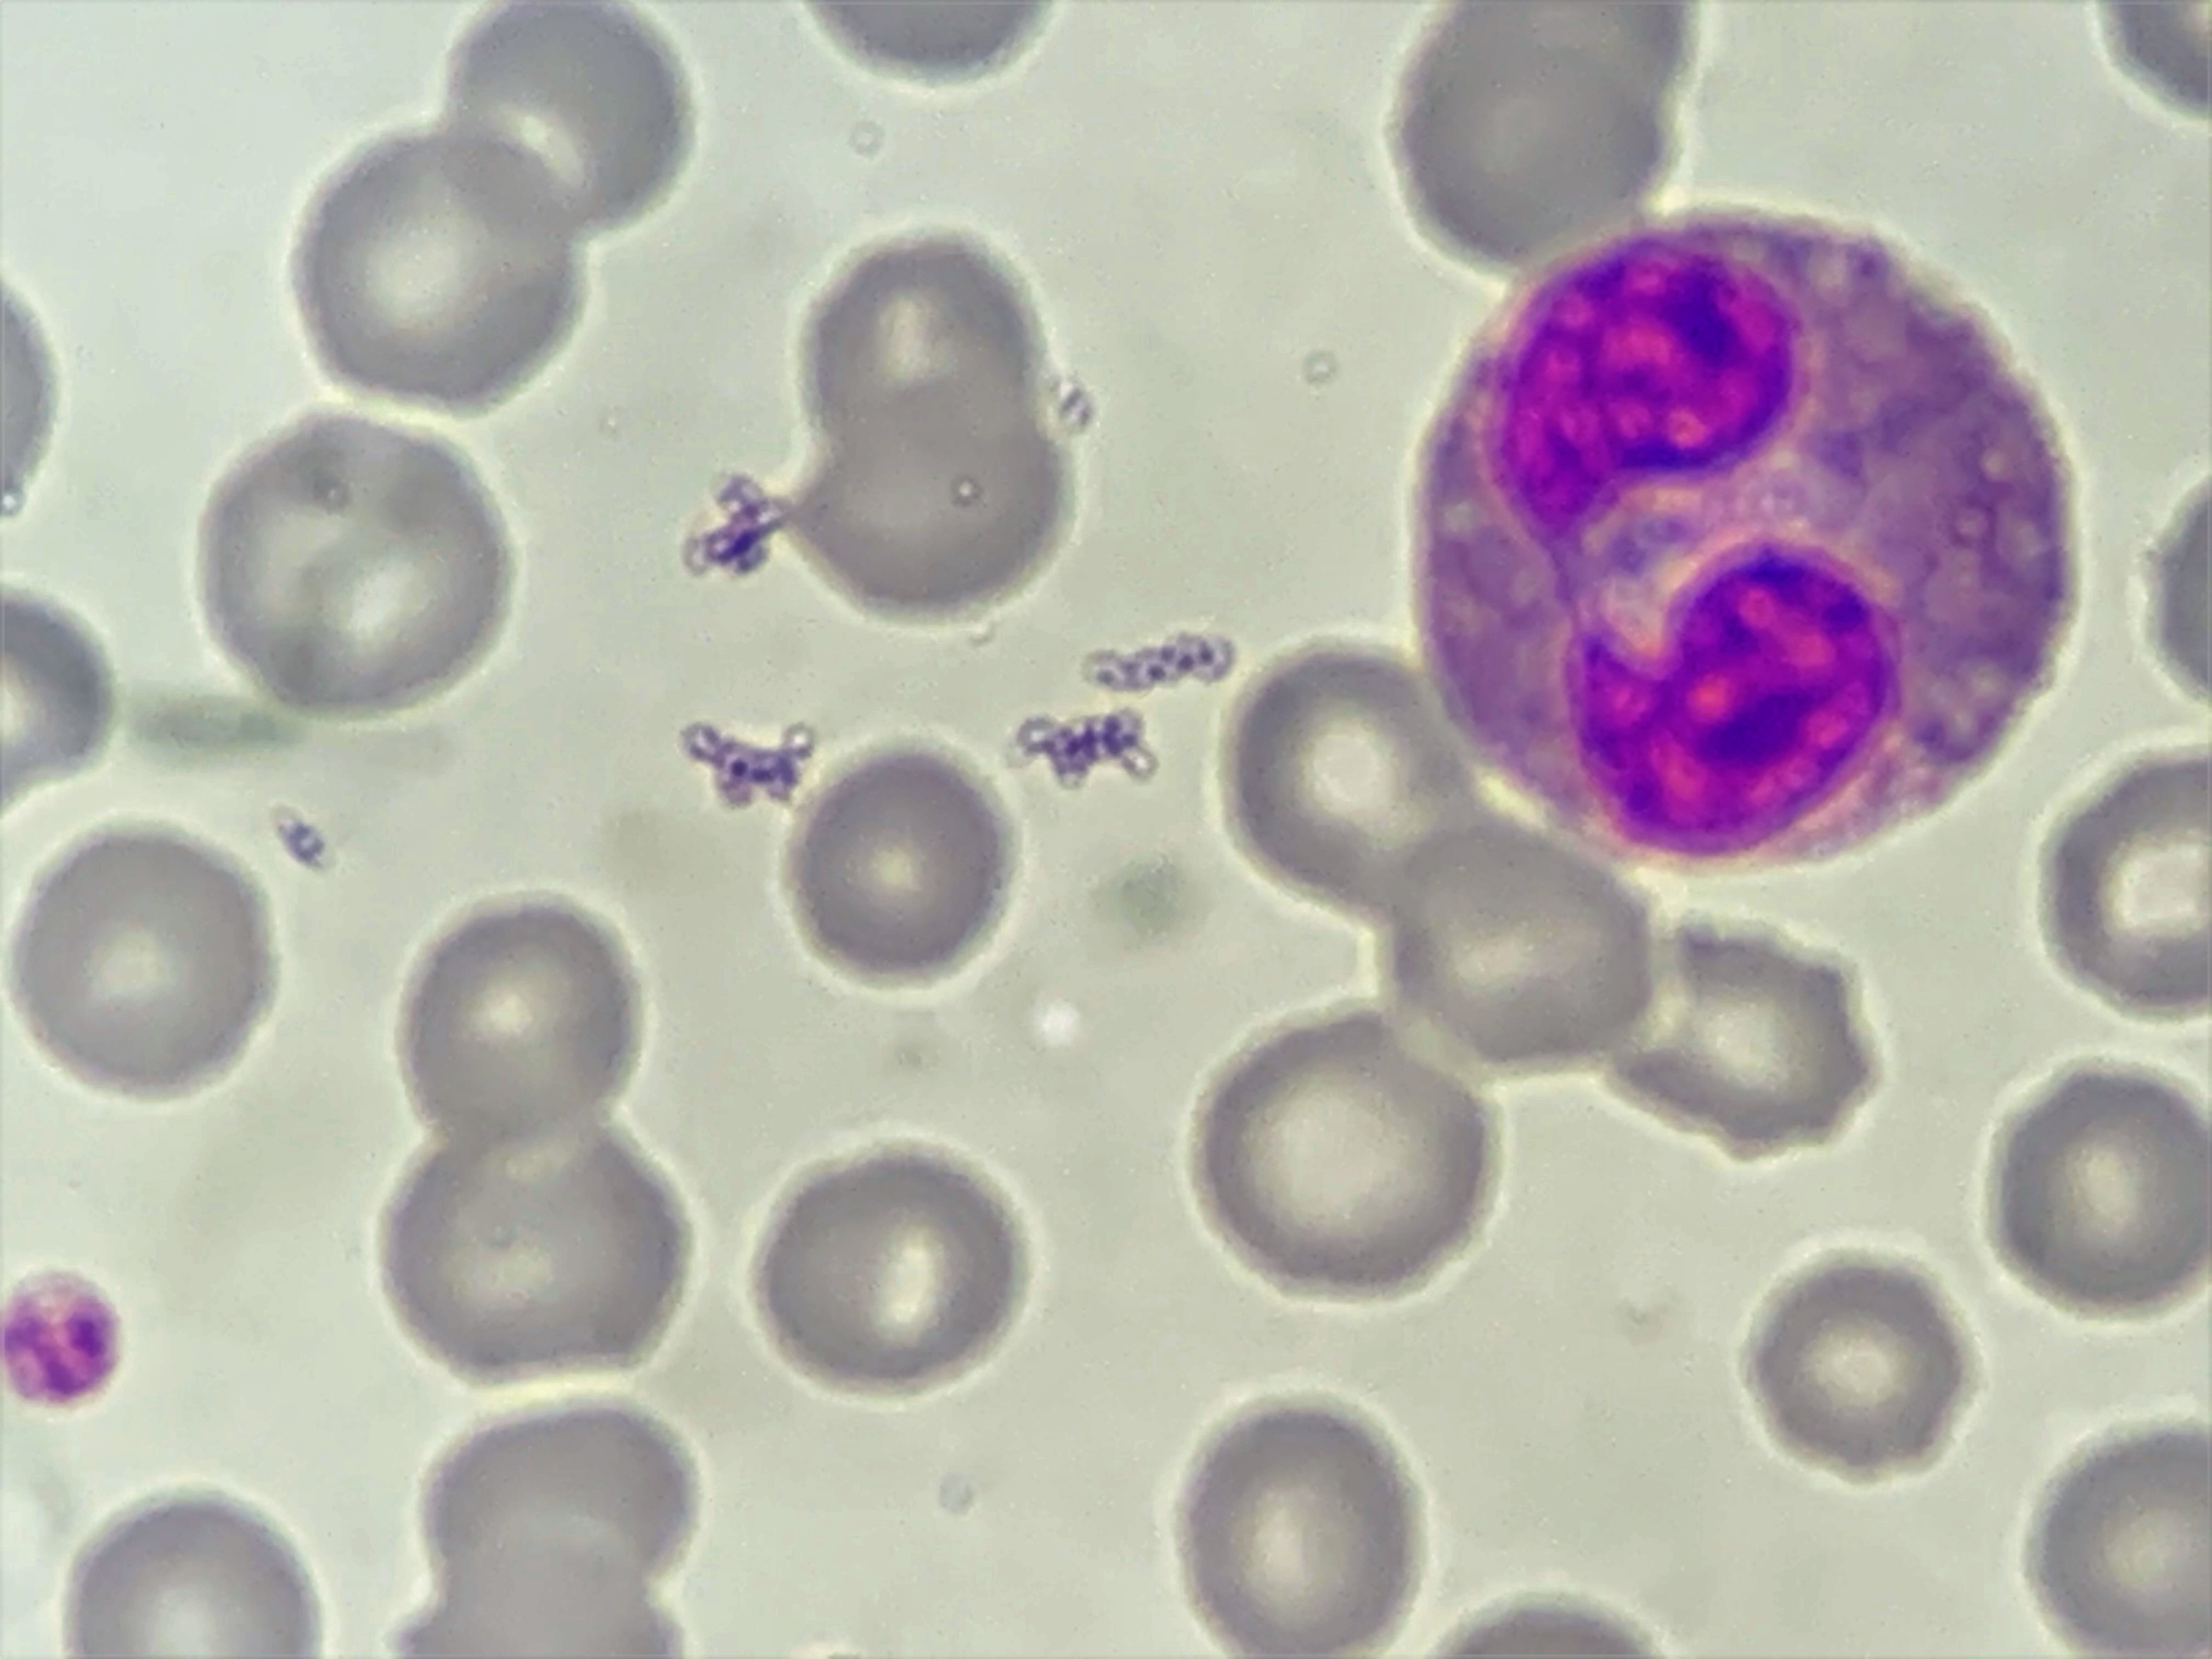
Cell type: EOSINOPHILS